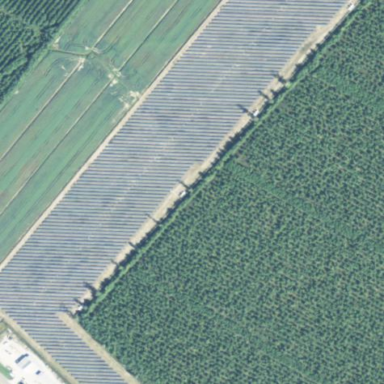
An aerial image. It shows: Industrial area with solar power plant. The plant utilizes photovoltaic technology and is enclosed by fence.